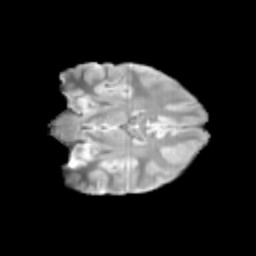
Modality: T2w
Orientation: coronal
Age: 11
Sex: male
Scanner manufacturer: siemens
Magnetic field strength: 3 T
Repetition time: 3.8 s
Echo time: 0.07 s